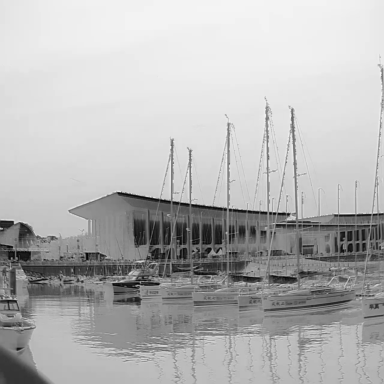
There are six sailboats in the infrared image.